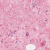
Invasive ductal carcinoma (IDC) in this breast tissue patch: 0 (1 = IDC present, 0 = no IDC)